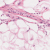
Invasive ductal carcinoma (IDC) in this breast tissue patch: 0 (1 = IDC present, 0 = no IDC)